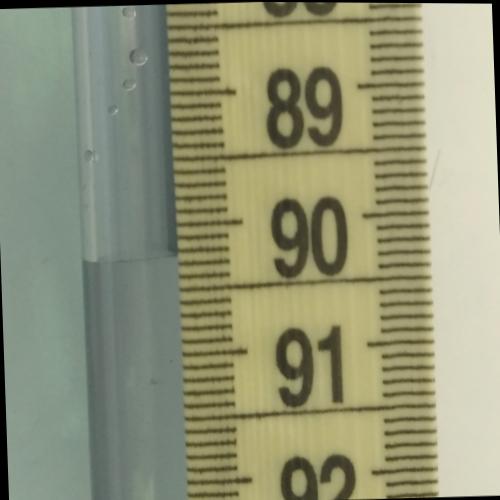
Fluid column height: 90.2 cm